Interaction volume radius: 5 \u00c5
Interaction volume height: 10 \u00c5
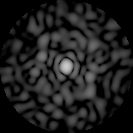
Disorder parameter: 0.8583